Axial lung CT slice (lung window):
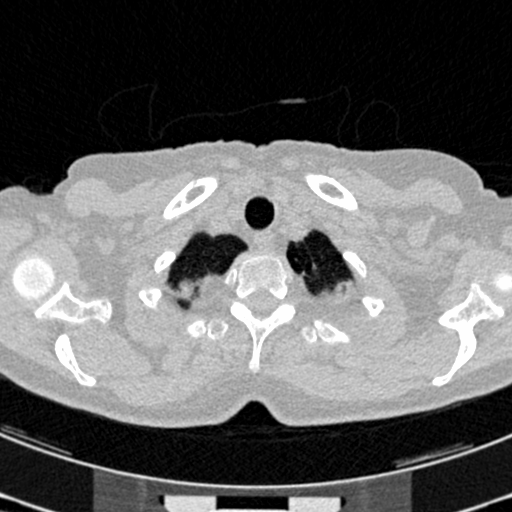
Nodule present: no